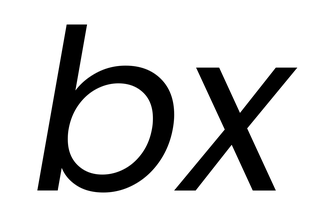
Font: Poppins-Italic